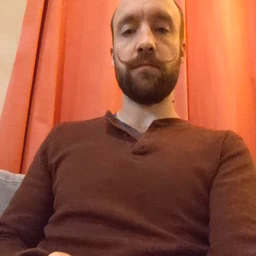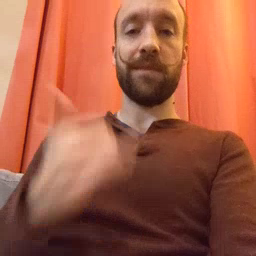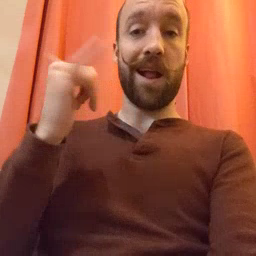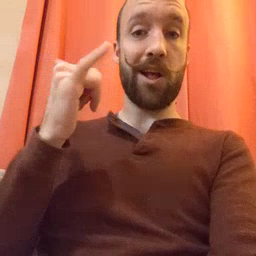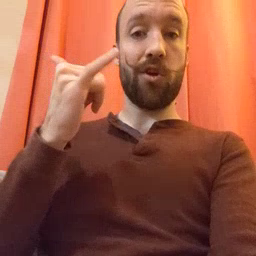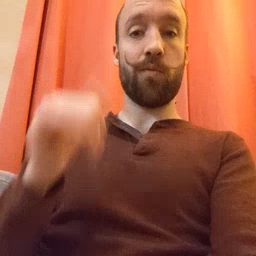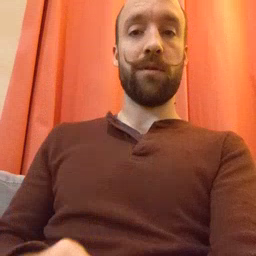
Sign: yellow